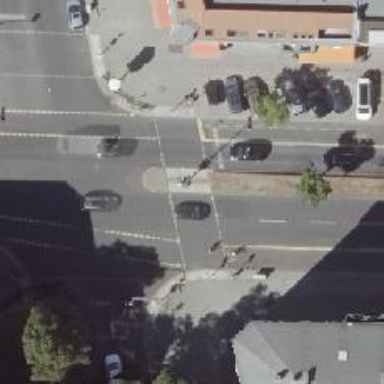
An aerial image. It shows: Traffic island located on footway.